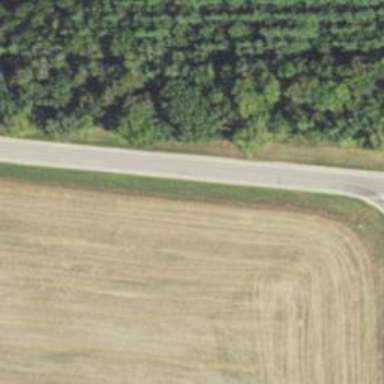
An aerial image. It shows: Secondary road.